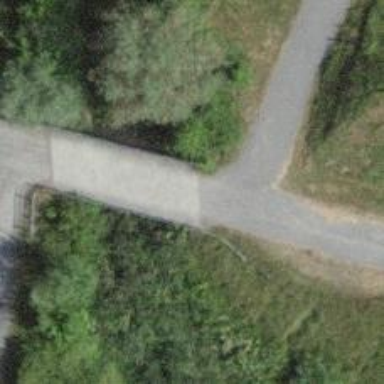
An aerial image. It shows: Paved track on bridge with grade 1 track type.